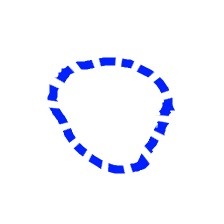
Shape: circle